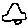
Label: car